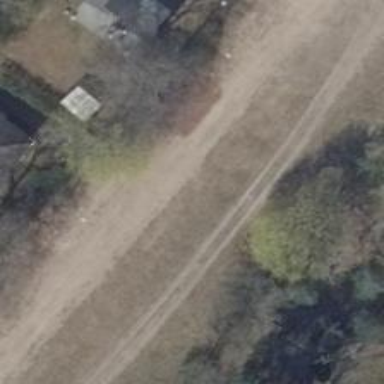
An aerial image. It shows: Dirt track with grade 4 tracktype.